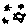
Label: star